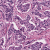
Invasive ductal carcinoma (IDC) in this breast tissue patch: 1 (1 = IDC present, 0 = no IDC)